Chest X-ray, AP view. Patient: 34 years old, sex M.
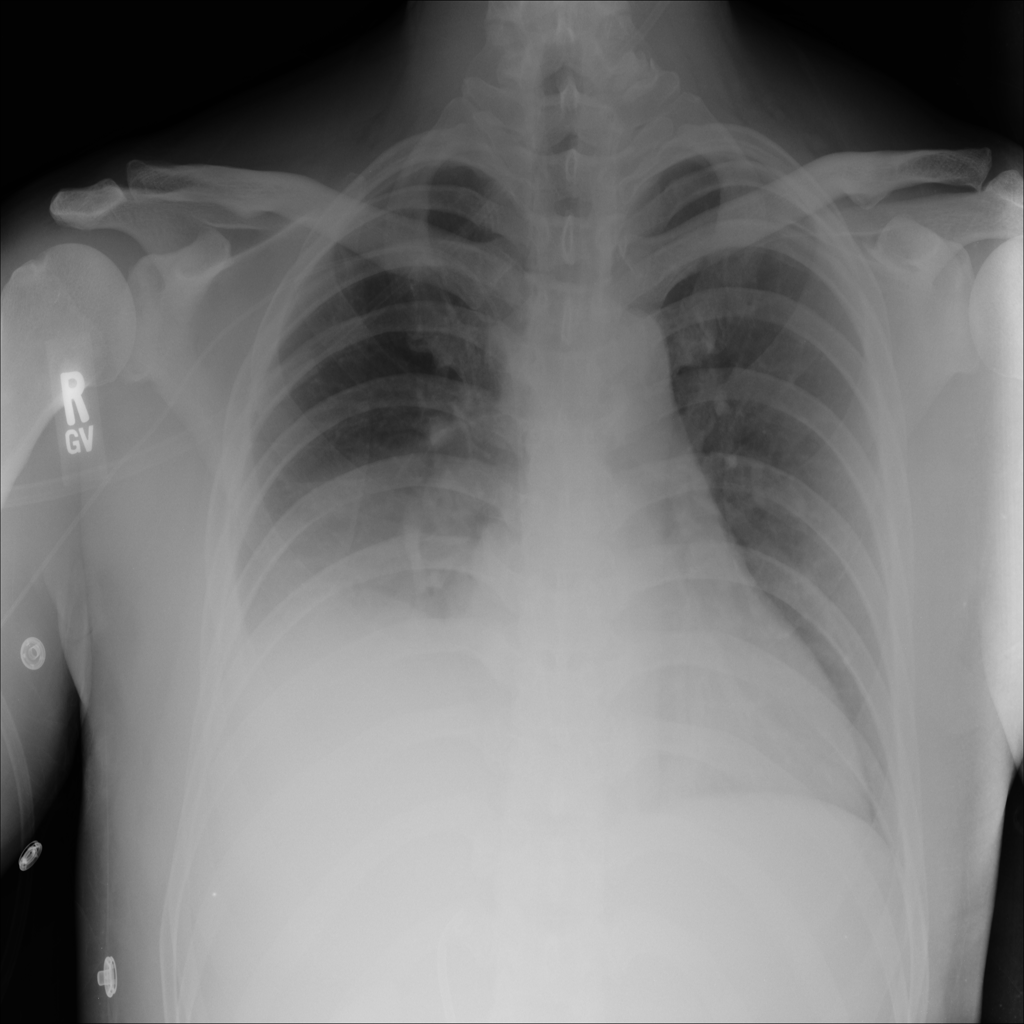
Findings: Effusion